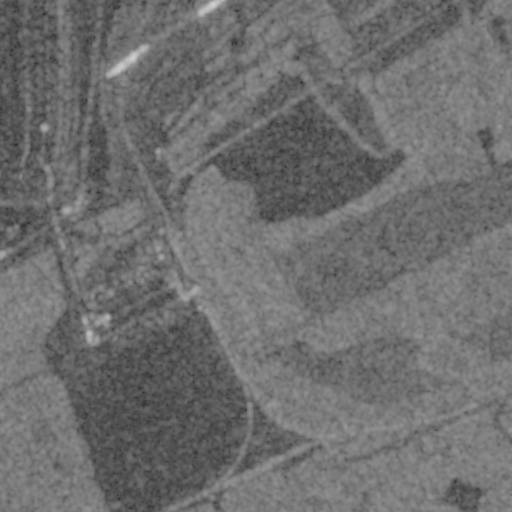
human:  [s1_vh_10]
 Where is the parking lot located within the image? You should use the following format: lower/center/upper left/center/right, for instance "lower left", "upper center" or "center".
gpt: The parking lot is located in the center left of the image.
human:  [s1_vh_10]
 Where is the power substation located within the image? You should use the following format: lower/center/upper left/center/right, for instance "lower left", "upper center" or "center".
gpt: The power substation is located in the center left of the image.
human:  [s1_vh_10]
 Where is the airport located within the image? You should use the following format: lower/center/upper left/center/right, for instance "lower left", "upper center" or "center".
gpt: There is no airport in the image.

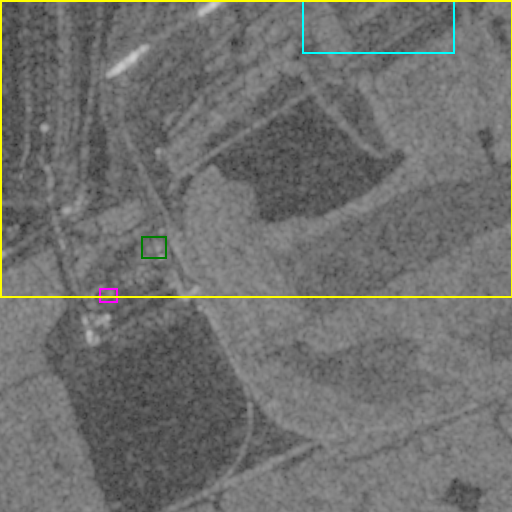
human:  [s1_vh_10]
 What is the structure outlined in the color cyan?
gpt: The structure outlined in cyan is a crop field.
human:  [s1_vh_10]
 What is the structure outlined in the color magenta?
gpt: The structure outlined in magenta is a parking lot.
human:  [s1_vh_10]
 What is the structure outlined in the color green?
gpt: The structure outlined in green is a power substation.
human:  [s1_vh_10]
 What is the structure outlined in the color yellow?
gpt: The structure outlined in yellow is a quarry.
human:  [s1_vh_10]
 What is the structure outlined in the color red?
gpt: There is no red outline.